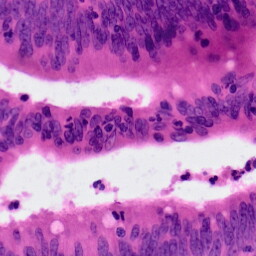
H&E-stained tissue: Colon